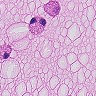
Metastatic tissue present: yes